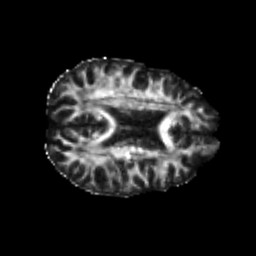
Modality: FA
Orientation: axial
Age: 21
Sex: female
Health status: healthy
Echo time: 0.074 s